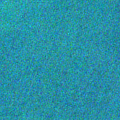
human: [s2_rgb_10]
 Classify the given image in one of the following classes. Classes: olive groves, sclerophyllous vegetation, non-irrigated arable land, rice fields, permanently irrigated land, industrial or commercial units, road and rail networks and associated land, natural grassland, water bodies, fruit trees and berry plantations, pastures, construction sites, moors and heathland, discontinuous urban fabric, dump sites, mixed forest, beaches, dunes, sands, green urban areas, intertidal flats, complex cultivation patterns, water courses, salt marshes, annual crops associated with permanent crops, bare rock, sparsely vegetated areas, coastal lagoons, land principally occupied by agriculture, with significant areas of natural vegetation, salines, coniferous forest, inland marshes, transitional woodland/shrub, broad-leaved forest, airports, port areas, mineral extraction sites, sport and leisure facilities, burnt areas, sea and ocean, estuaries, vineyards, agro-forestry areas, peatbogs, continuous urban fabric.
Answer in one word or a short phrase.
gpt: sea and ocean